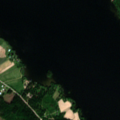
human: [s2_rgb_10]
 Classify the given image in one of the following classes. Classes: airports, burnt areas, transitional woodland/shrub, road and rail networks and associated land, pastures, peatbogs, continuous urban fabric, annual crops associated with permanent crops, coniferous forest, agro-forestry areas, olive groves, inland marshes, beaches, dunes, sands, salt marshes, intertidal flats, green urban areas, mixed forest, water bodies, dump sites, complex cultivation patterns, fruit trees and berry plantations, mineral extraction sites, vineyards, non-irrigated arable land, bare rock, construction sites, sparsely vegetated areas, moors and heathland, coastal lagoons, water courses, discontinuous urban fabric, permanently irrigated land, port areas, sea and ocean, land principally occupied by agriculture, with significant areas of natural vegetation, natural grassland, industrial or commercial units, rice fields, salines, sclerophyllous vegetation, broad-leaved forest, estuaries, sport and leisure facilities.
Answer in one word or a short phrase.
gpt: non-irrigated arable land, mixed forest, transitional woodland/shrub, water bodies